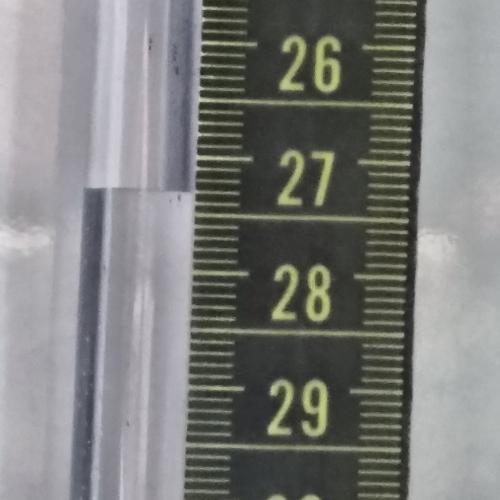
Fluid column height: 27.3 cm